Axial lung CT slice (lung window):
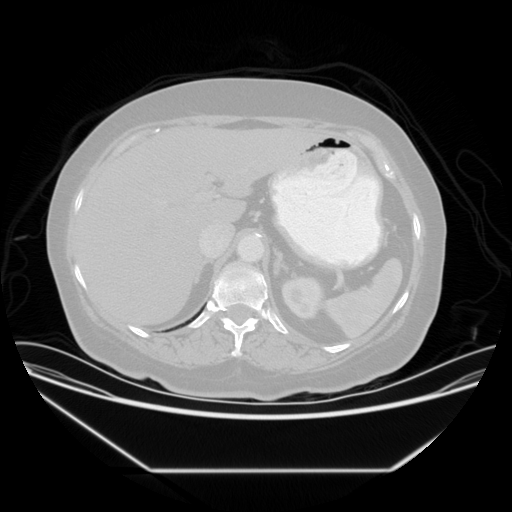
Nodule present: no